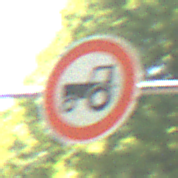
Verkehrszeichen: VerbotKraftfahrzeugeZuegeNichtSchneller25
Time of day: Midday
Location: Outdoor (RoadRail)
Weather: Clear
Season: NotSpecified
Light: Natural